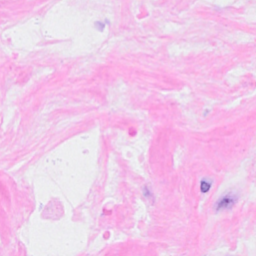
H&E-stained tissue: Breast